Field crop: maize
Growth stage: 2
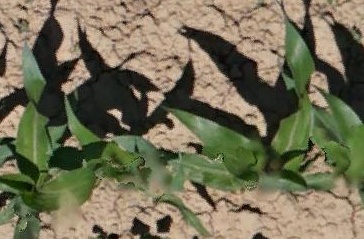
Species: maize